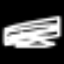
Label: line